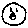
Label: smiley face